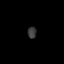
Tissue: lung
Cell type: Myeloid cells
Senescence score: 0.1982
Nuclear area (px): 100
Mean DAPI intensity: 56.3